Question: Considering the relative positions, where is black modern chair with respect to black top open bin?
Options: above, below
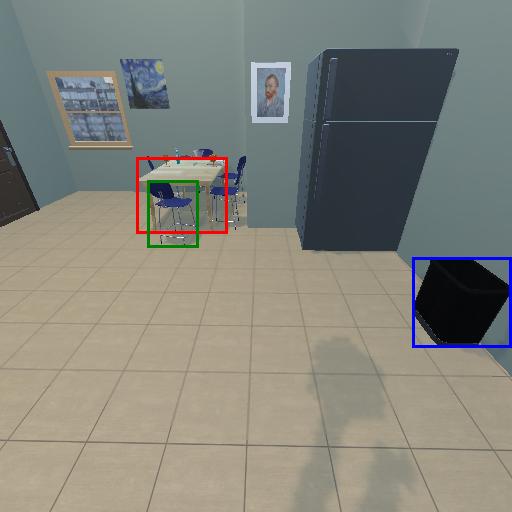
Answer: above